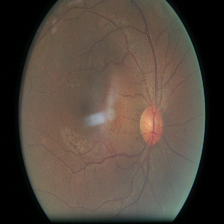
Diabetic retinopathy grade: Moderate